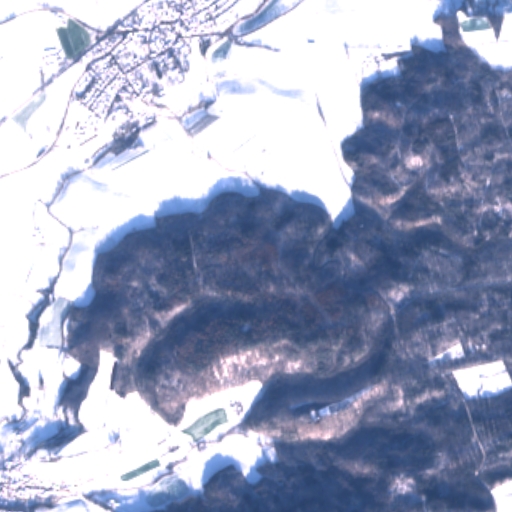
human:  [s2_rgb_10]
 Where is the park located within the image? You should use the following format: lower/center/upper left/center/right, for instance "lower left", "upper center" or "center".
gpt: The park is located in the upper right of the image.
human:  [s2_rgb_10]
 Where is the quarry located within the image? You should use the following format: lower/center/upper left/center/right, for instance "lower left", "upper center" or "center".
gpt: The quarry is located in the lower left of the image.
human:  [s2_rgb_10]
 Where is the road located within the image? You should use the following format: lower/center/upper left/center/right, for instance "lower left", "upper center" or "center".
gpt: There is no road in the image.